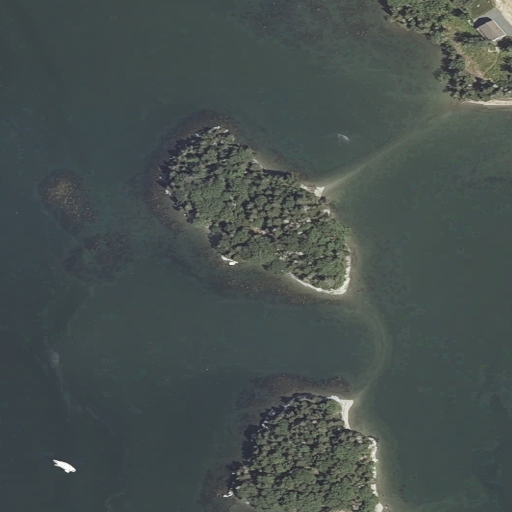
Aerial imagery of island in Maine named Henry Islands containing open water, herbaceous wetlands, shrub, evergreen forest, medium intensity development, and mixed forest